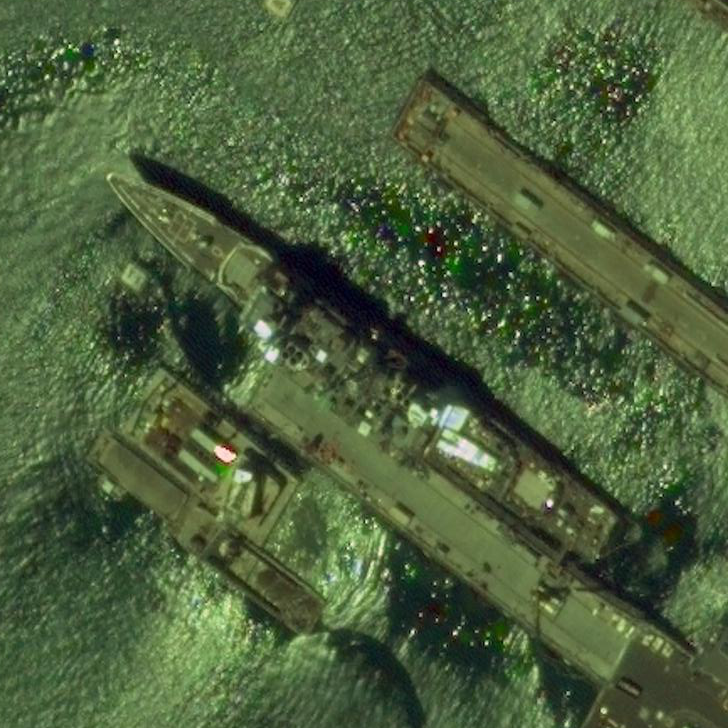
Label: cruiser